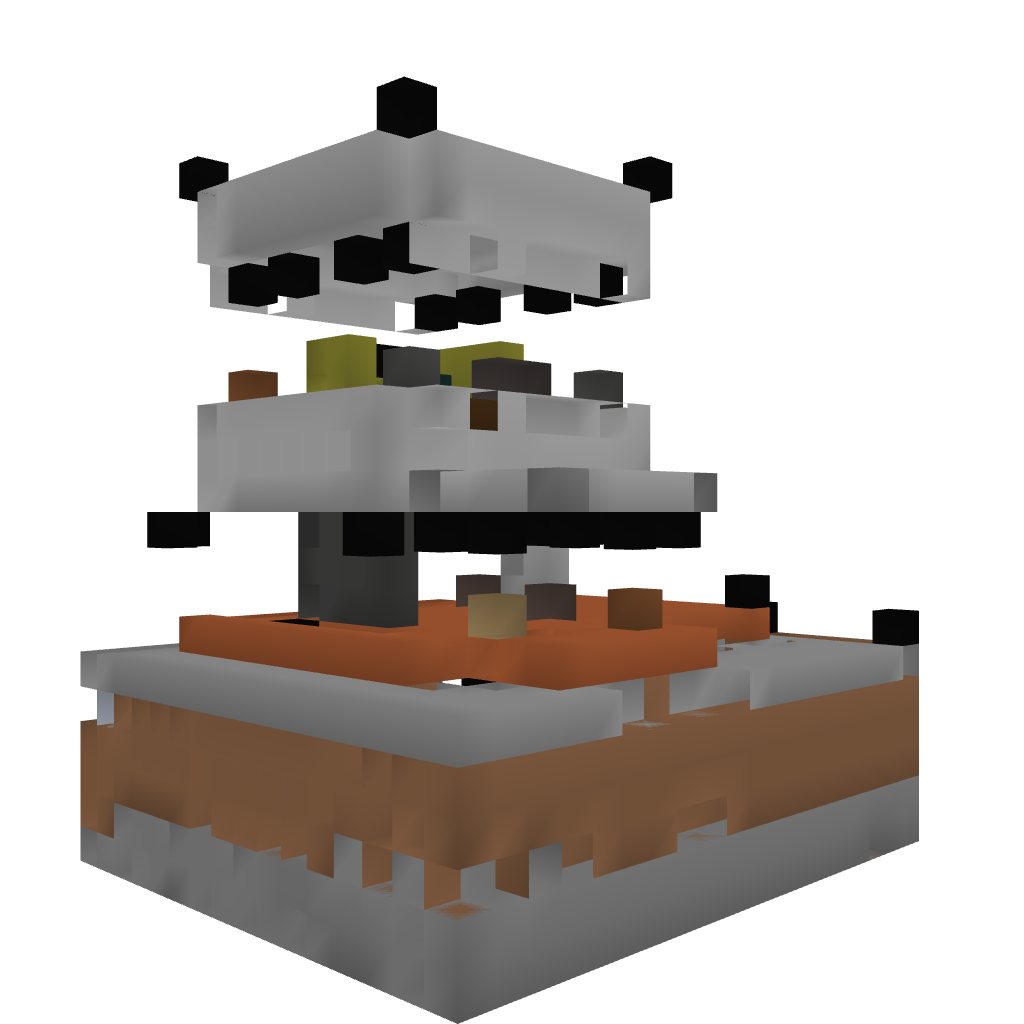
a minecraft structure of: Simple Modern Home